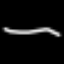
Label: line